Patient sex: F
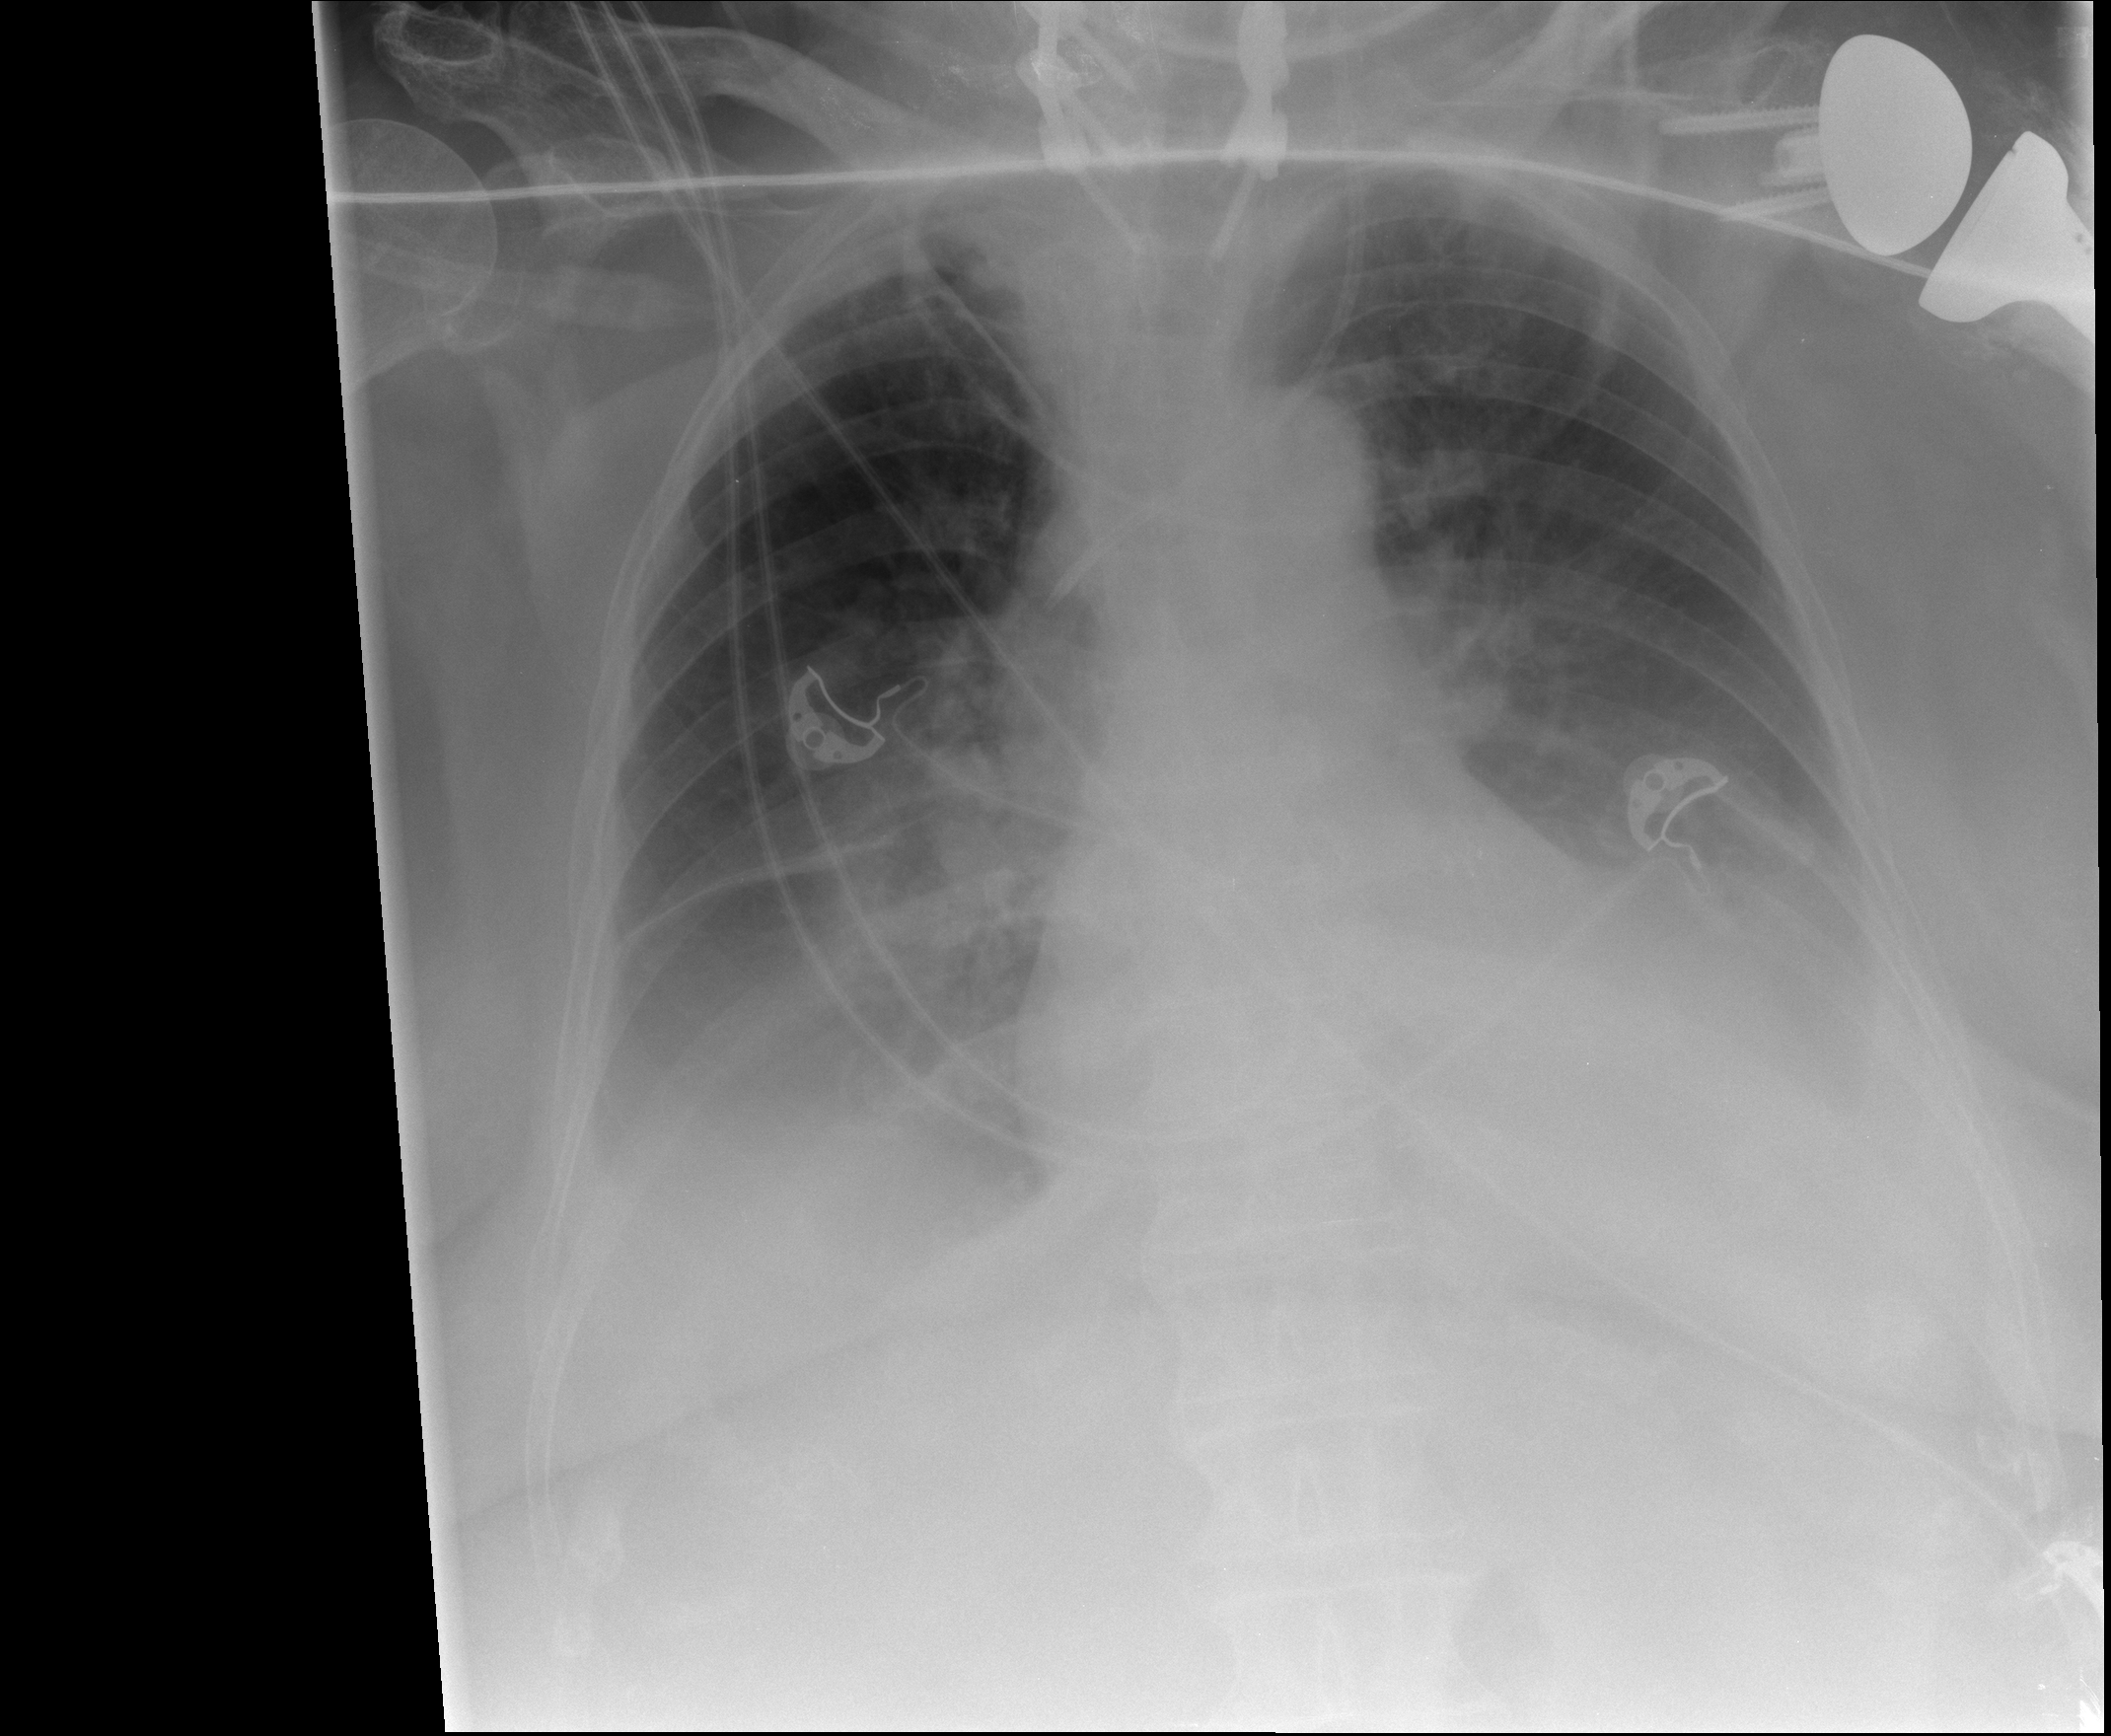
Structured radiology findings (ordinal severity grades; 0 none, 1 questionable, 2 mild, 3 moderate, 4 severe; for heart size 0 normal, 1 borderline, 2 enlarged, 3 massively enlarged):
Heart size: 2
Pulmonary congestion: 2
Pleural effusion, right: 2
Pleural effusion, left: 2
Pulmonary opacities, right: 2
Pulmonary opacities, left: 1
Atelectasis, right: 2
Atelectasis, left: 2